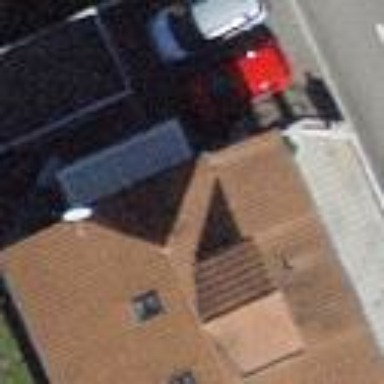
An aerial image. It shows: Building with tile roof.